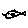
Label: fish